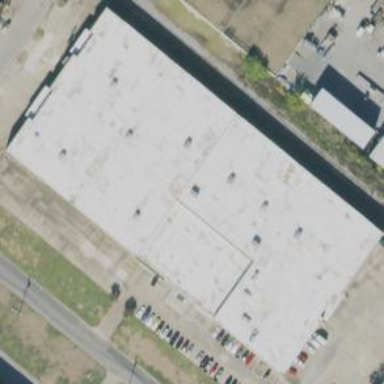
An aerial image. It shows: Warehouse building.